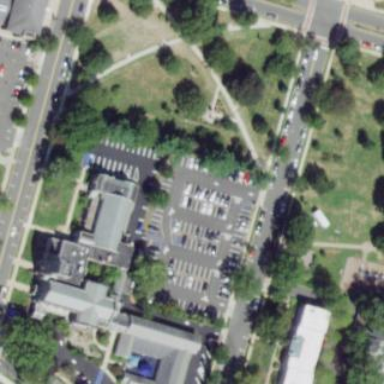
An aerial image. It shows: Parking area with surface.